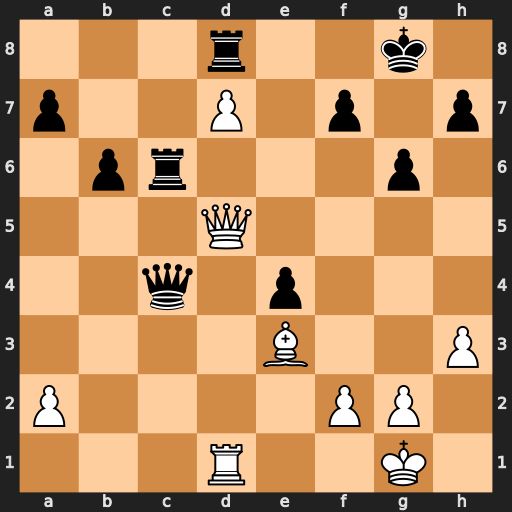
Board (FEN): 3r2k1/p2P1p1p/1pr3p1/3Q4/2q1p3/4B2P/P4PP1/3R2K1
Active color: w
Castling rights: -
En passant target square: -
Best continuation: Qxc4 Rxc4 Bg5 f6 Bxf6